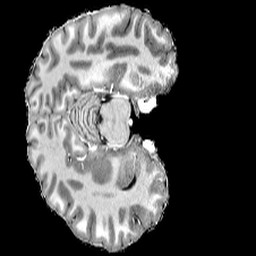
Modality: T1w
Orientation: axial
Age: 22
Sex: male
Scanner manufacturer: siemens
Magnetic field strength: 6.98 T
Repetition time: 6 s
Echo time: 0.00302 s